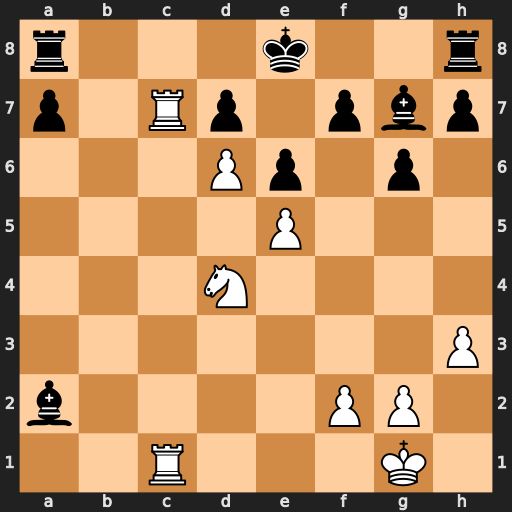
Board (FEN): r3k2r/p1Rp1pbp/3Pp1p1/4P3/3N4/7P/b4PP1/2R3K1
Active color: w
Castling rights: kq
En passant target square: -
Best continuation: Rc8+ Rxc8 Rxc8#